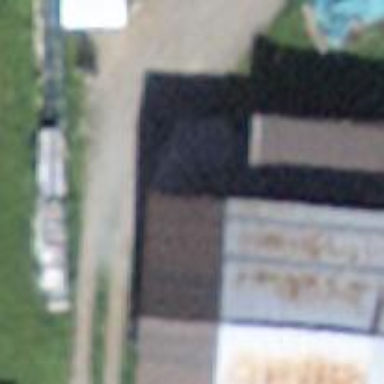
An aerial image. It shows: Barn.